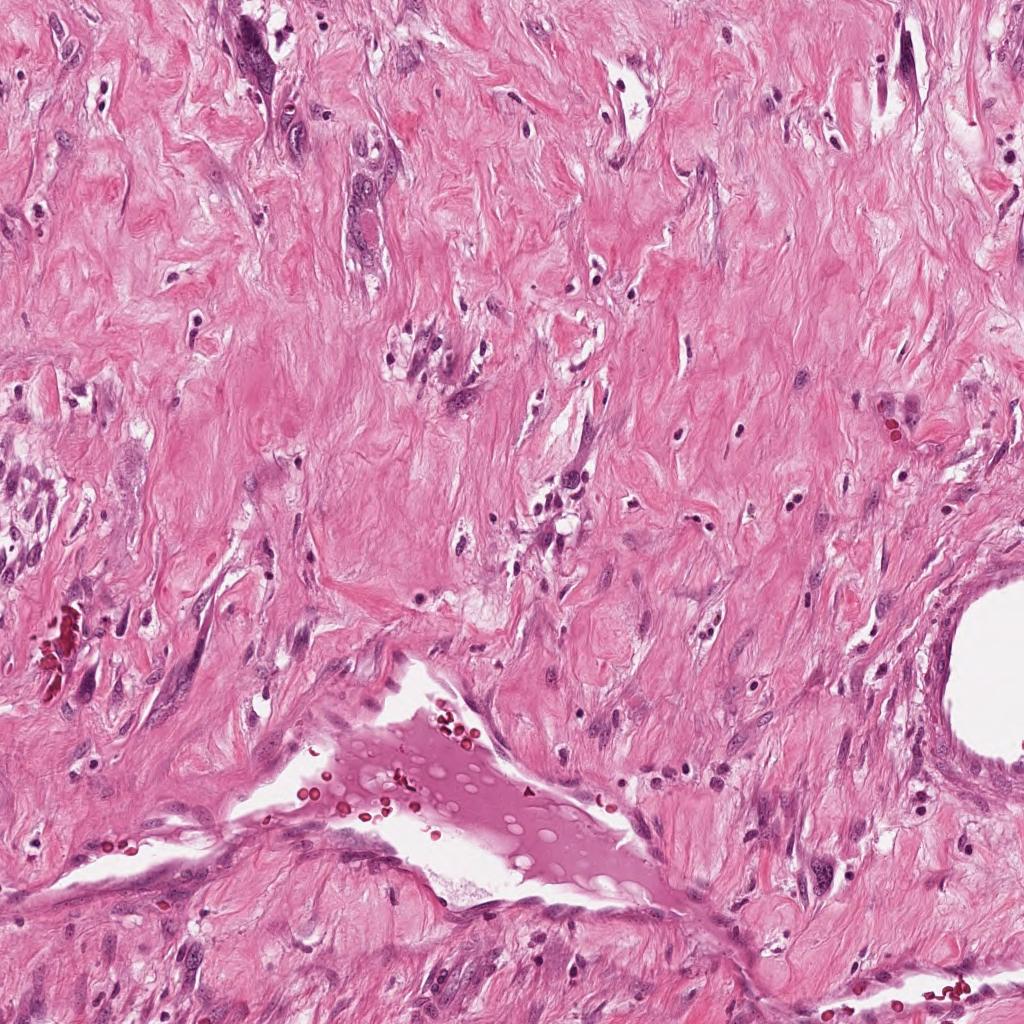
Label: Non-Viable-Tumor